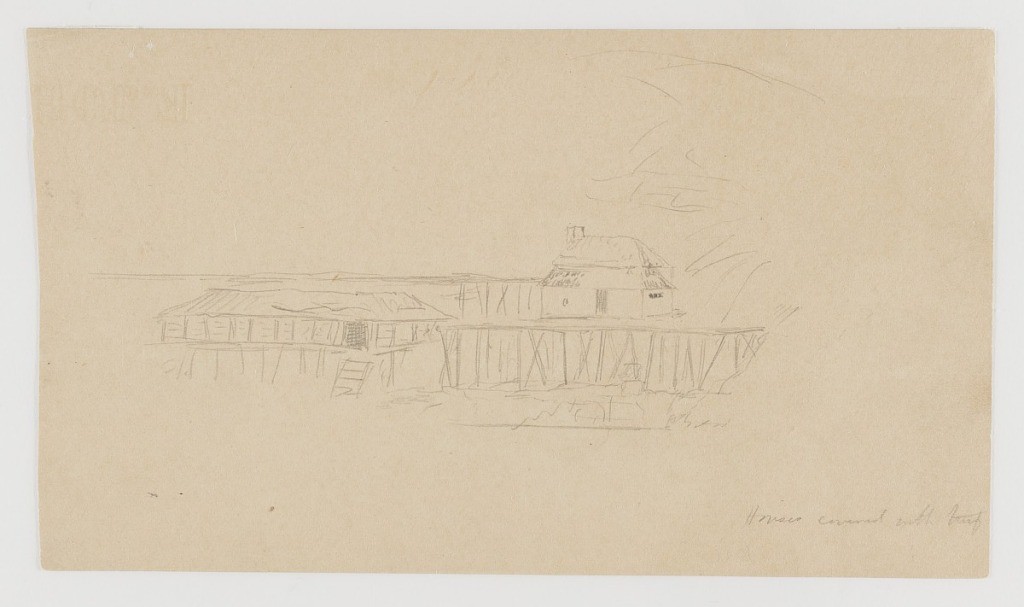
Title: Houses Covered with Turf, Canada
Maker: Frederic Edwin Church, American, 1826–1900
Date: June-July 1859
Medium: Graphite on light brown wove paper
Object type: drawing
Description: Landscape and architecture sketch showing a view of turf-covered houses and nearby docks, likely witnessed along the coast of Newfoundland and Labrador in Canada. Clustered closely at center, the structures' linear forms intermingle and dance with one another. At left, a long, flat structure is shown built on silts with a doorway and ramp facing us, as an elevated walkway extends away from it to the right. Behind it at center, a smaller structure with a chimney and gabled roof is similarly paired with an elevated dock, which extends to the left. At far right, a tree's foliage--or some other kind of vegetation--is loosely rendered.